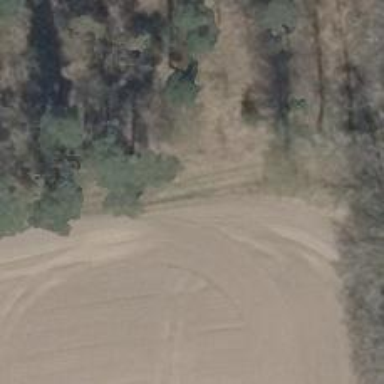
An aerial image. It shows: Grass track road with grade 5 tracktype.